Question: This seems like a fairly straightforward problem, but I'm new to Python and I'm struggling to resolve it. I've got a scatter plot / heatmap generated from two numpy arrays (about 25,000 pieces of information). The y-axis is taken directly from an array and the x-axis is generated from a simple subtraction operation on two arrays.
What I need to do now is slice up the data so that I can work with a selection that falls within certain parameters on the plot. For example, I need to extract all the points that fall within the parallelogram:

I'm able to cut out a rectangle using simple inequalities (see indexing 'idx_c', 'idx_h' and 'idx', below) but I really need a way to select the points using a more complex geometry. It looks like this slicing can be done by specifying the vertices of the polygon. This is about the closest I can find to a solution, but I can't figure out how to implement it:
<URL>
Ideally, I really need something akin to the indexing below, i.e. something like 'colorjh[idx]'. Ultimately I'll have to plot different quantities (for example, 'colorjh[idx]' vs 'colorhk[idx]'), so the indexing needs to be transferable to all the arrays in the dataset (lots of arrays). Maybe that's obvious, but I would imagine there are solutions that might not be as flexible. In other words, I'll use this plot to select the points I'm interested in, and then I'll need those indices to work for other arrays from the same table.
Here's the code I'm working with:
'''
import numpy as np
from numpy import ndarray
import matplotlib.pyplot as plt
import matplotlib
import atpy
from pylab import *
twomass = atpy.Table()
twomass.read('/IRSA_downloads/2MASS_GCbox1.tbl')
hmag = list([twomass['h_m']])
jmag = list([twomass['j_m']])
kmag = list([twomass['k_m']])
hmag = np.array(hmag)
jmag = np.array(jmag)
kmag = np.array(kmag)
colorjh = np.array(jmag - hmag)
colorhk = np.array(hmag - kmag)
idx_c = (colorjh > -1.01) & (colorjh < 6) #manipulate x-axis slicing here here
idx_h = (hmag > 0) & (hmag < 17.01) #manipulate y-axis slicing here
idx = idx_c & idx_h
# heatmap below
heatmap, xedges, yedges = np.histogram2d(hmag[idx], colorjh[idx], bins=200)
extent = [yedges[0], yedges[-1], xedges[-1], xedges[0]]
plt.clf()
plt.imshow(heatmap, extent=extent, aspect=0.65)
plt.xlabel('Color(J-H)', fontsize=15) #adjust axis labels here
plt.ylabel('Magnitude (H)', fontsize=15)
plt.gca().invert_yaxis() #I put this in to recover familiar axis orientation
plt.legend(loc=2)
plt.title('CMD for Galactic Center (2MASS)', fontsize=20)
plt.grid(True)
colorbar()
plt.show()
'''
Like I say, I'm new to Python, so the less jargon-y the explanation the more likely I'll be able to implement it. Thanks for any help y'all can provide.
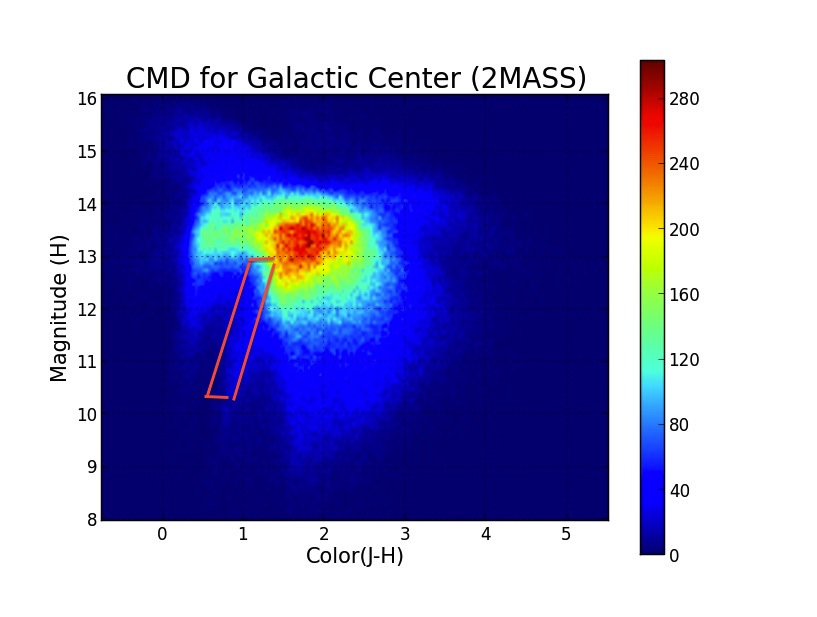
Answer: '''
a = np.random.randint(0,10,(100,100))
x = np.linspace(-1,5.5,100) # tried to mimic your data boundaries
y = np.linspace(8,16,100)
xx, yy = np.meshgrid(x,y)
m = np.all([yy > xx**2, yy < 10* xx, xx < 4, yy > 9], axis = 0)
'''